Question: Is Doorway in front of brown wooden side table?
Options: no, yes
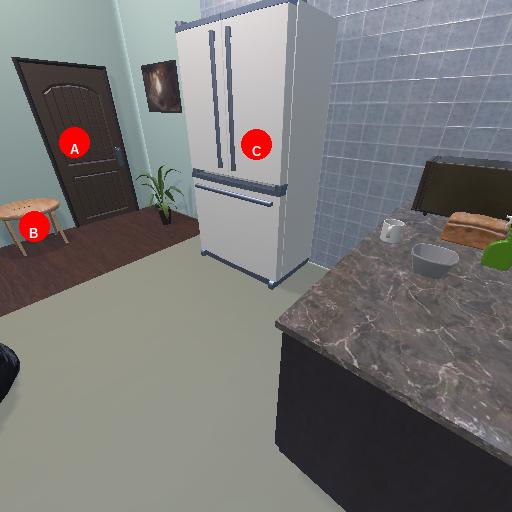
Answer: no